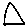
Label: triangle